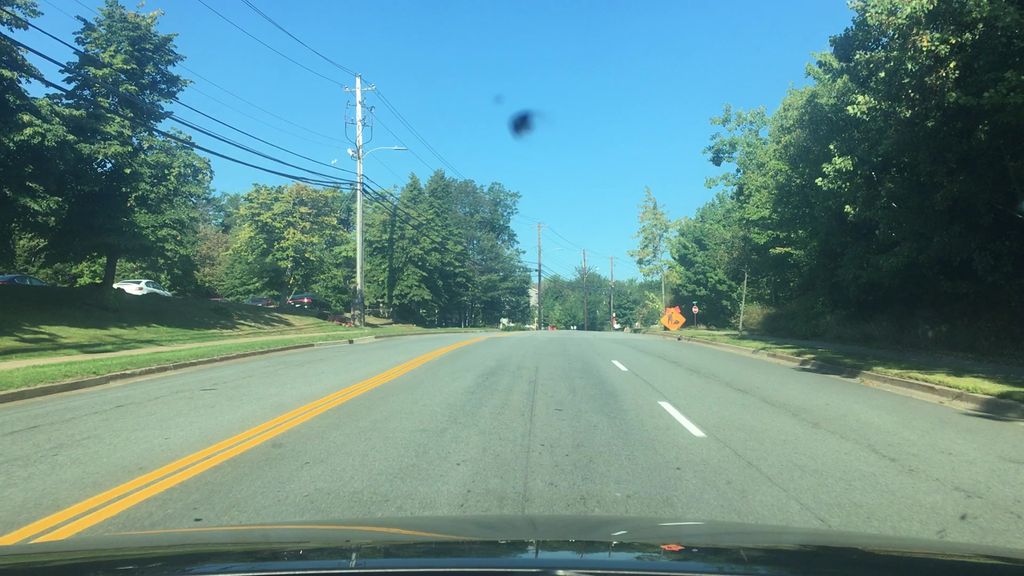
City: halifax